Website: ulta-beauty
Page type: store-pickup
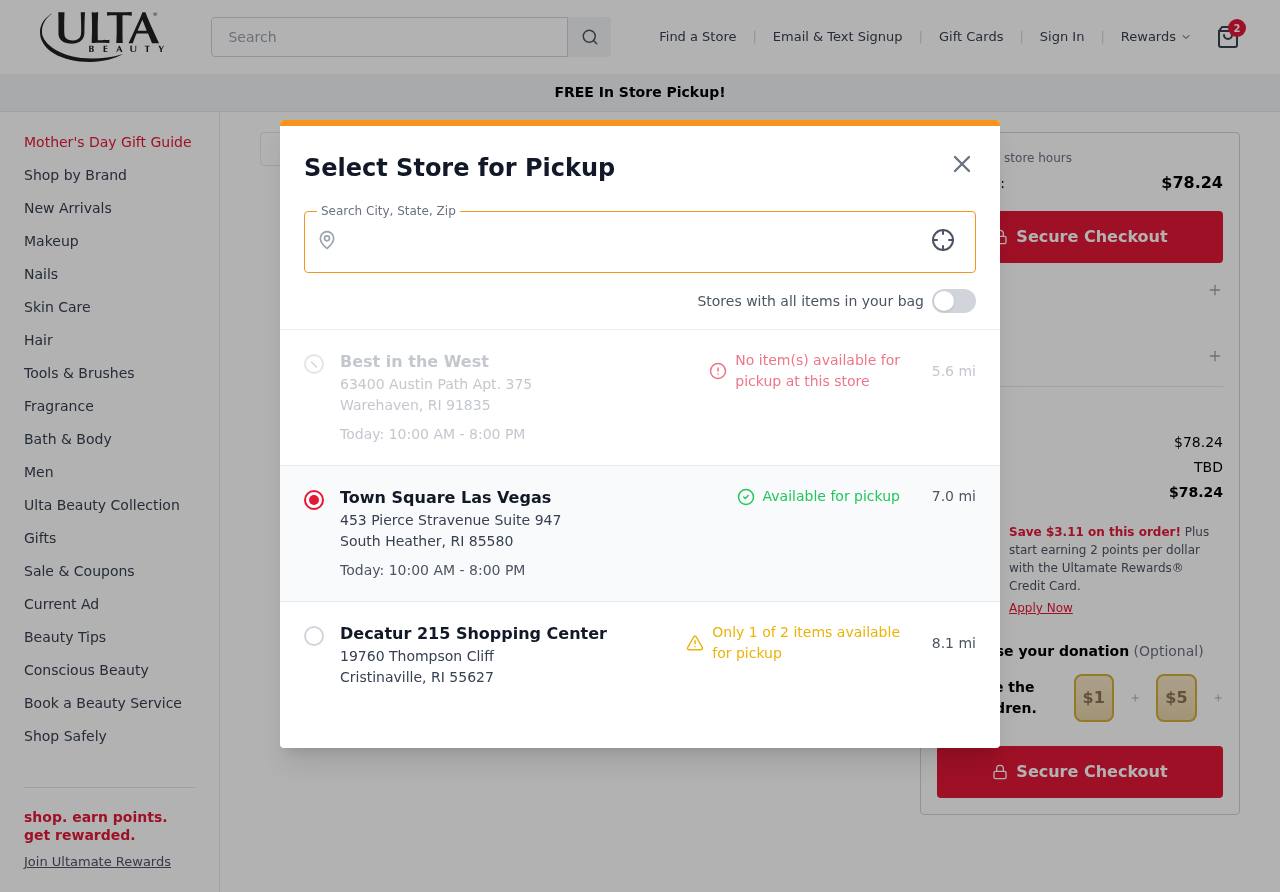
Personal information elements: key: PII_CITY
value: New Jeanland
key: PII_LOCATION1_CITY_STATE_ZIP
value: Warehaven, RI 91835
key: PII_LOCATION1_NAME
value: Best in the West
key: PII_LOCATION1_STREET
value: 63400 Austin Path Apt. 375
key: PII_LOCATION2_CITY_STATE_ZIP
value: South Heather, RI 85580
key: PII_LOCATION2_NAME
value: Town Square Las Vegas
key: PII_LOCATION2_STREET
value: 453 Pierce Stravenue Suite 947
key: PII_LOCATION3_CITY_STATE_ZIP
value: Cristinaville, RI 55627
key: PII_LOCATION3_NAME
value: Decatur 215 Shopping Center
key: PII_LOCATION3_STREET
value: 19760 Thompson Cliff
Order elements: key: ORDER_NUM_ITEMS
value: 2
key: ORDER_TOTAL
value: $78.24
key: ORDER_SUBTOTAL
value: $78.24
Search elements: key: HEADER_SEARCH
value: Search
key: SEARCH_STORE_LOCATION
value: New Jeanland